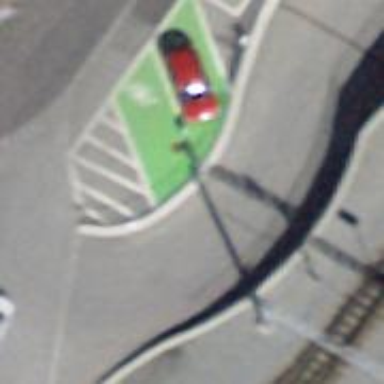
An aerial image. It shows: Charging station.